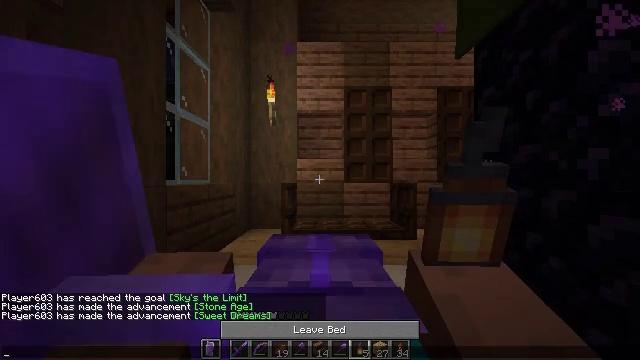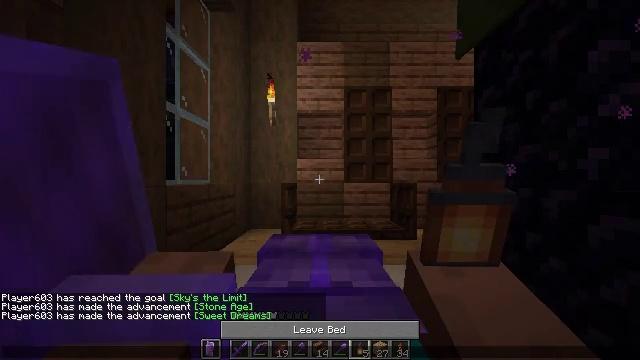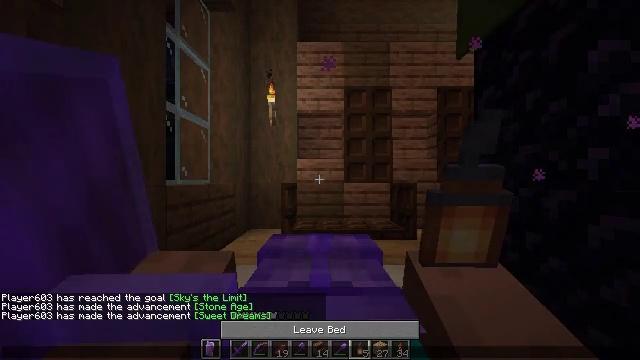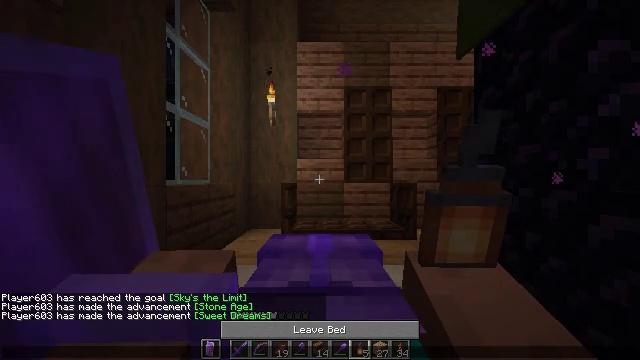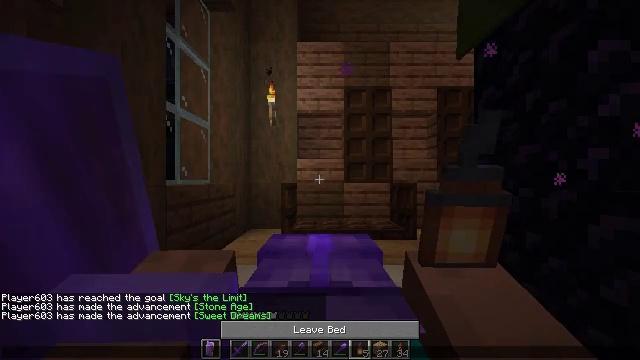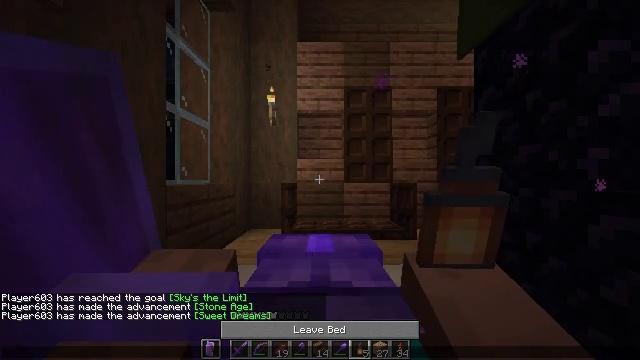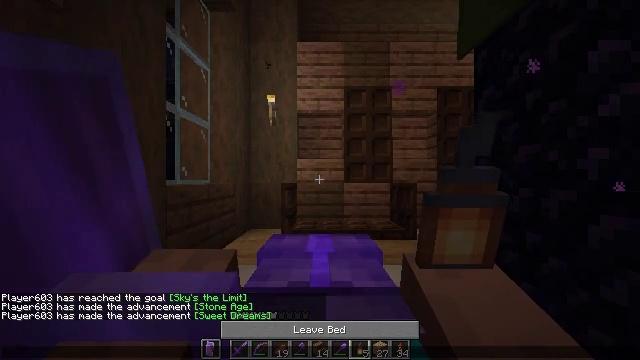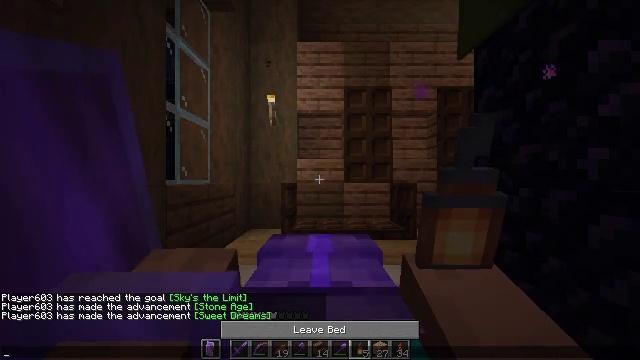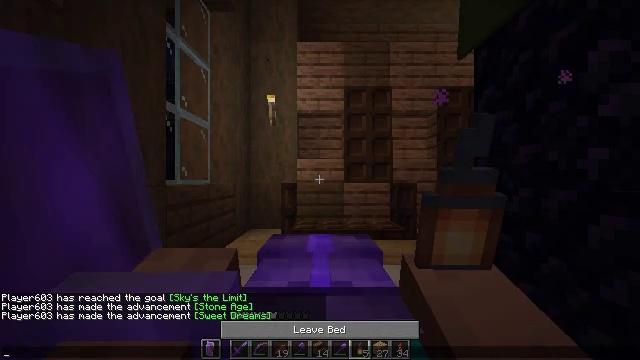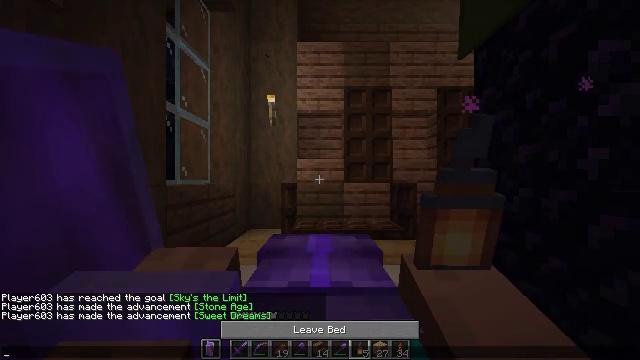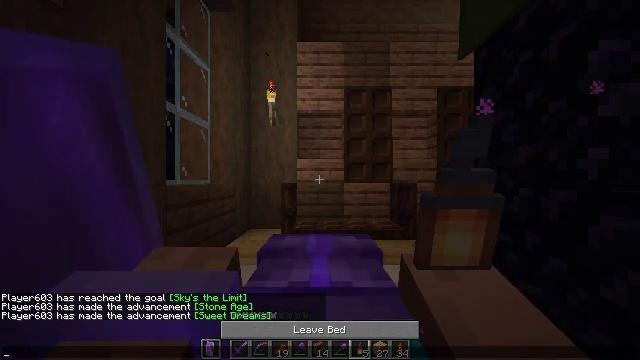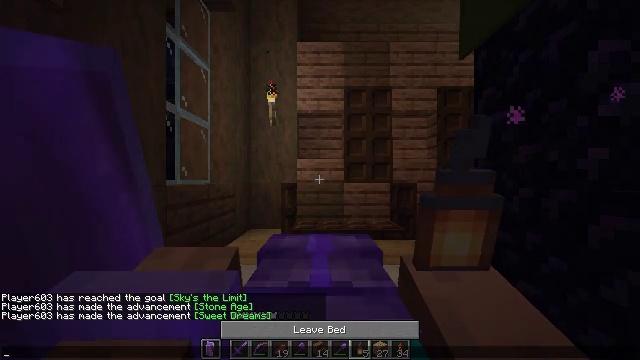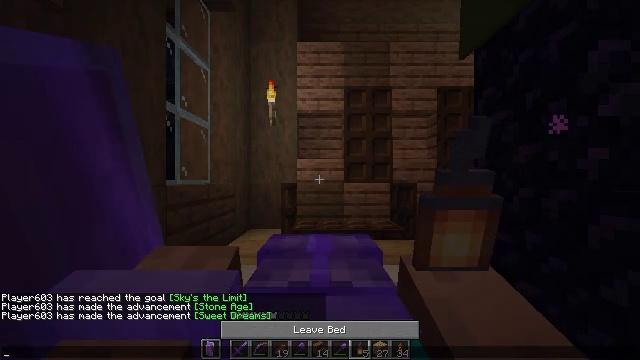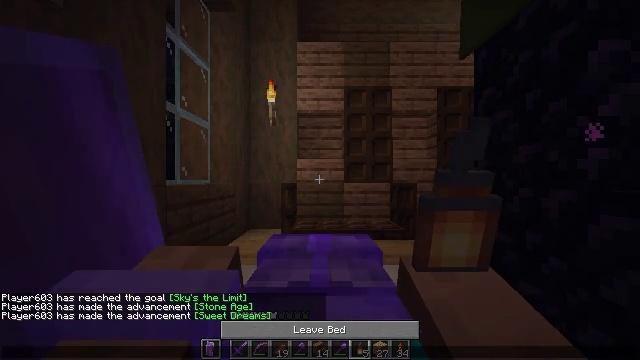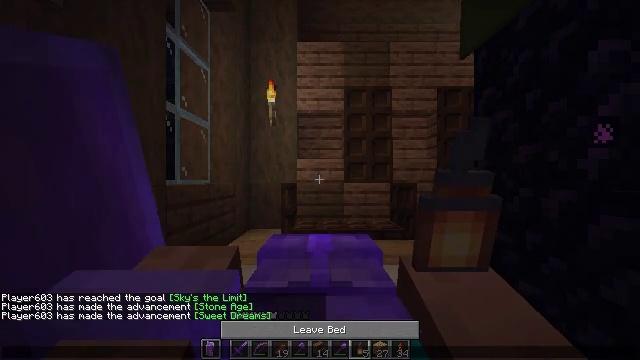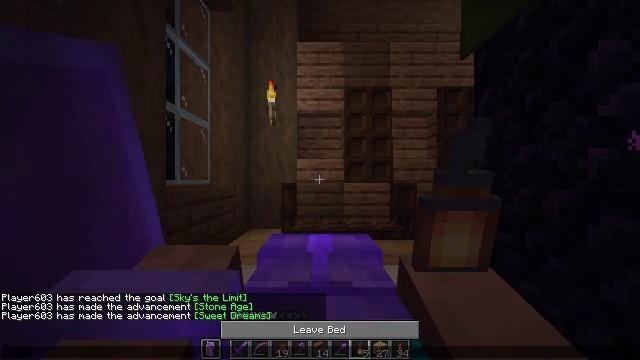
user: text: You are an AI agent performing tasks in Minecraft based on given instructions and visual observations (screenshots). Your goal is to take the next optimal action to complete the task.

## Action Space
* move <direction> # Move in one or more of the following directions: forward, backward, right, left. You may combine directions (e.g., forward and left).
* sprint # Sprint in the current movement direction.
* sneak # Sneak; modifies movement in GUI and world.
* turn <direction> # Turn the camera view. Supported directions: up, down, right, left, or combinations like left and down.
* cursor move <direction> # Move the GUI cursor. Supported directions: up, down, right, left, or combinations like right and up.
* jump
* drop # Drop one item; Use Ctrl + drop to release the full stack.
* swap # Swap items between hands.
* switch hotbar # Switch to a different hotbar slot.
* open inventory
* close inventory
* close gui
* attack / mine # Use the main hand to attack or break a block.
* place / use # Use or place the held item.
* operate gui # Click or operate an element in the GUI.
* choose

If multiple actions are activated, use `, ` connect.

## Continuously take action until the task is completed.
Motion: motion action
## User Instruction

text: Get the crafting table into the inventory.
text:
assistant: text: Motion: no_op
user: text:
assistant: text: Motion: no_op
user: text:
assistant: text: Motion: no_op
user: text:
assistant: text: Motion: no_op
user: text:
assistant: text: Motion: no_op
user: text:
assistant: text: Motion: no_op
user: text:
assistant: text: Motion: no_op
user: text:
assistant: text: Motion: no_op
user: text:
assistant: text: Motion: no_op
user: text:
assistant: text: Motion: no_op
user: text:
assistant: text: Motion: no_op
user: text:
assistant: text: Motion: no_op
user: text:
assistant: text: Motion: no_op
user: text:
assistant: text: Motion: no_op
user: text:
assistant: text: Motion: no_op
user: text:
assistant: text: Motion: no_op
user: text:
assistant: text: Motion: no_op
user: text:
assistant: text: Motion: no_op
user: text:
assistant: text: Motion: no_op
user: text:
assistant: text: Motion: no_op
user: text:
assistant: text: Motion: no_op
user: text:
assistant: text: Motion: no_op
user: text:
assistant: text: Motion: no_op
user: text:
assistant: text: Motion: no_op
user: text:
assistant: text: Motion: no_op
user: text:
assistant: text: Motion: no_op
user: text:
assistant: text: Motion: no_op
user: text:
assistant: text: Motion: no_op
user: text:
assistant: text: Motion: no_op
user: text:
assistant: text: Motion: no_op